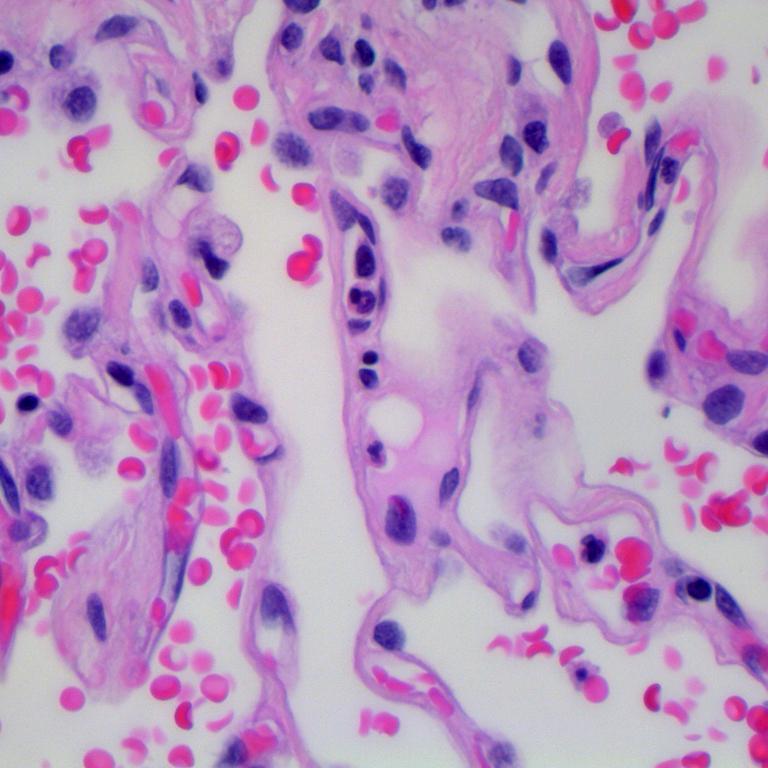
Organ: lung
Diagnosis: benign